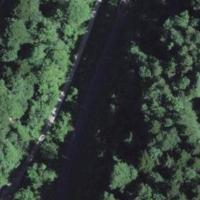
EUNIS habitat code: 41
Species observed at this site:
Petasites albus
Petasites hybridus
Symphoricarpos albus